Question: i have parsed my XML file that is locally stored,now i also want to parse HTML data from that same file
the portion of my XML file is like this

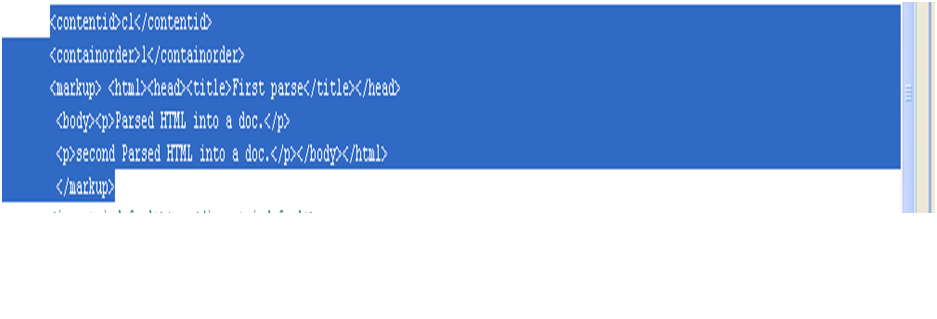
Answer: i have used CDATA and solved the problem :)